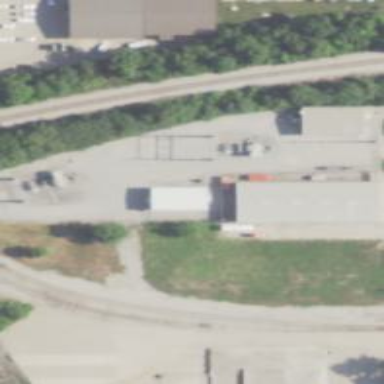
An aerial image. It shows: Substation surrounded by fence.